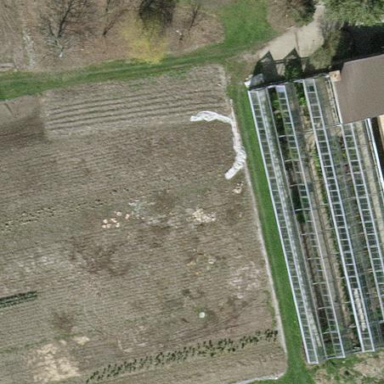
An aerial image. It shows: Greenhouse.